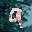
Label: 9